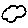
Label: cloud